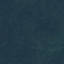
Land use / land cover: Forest